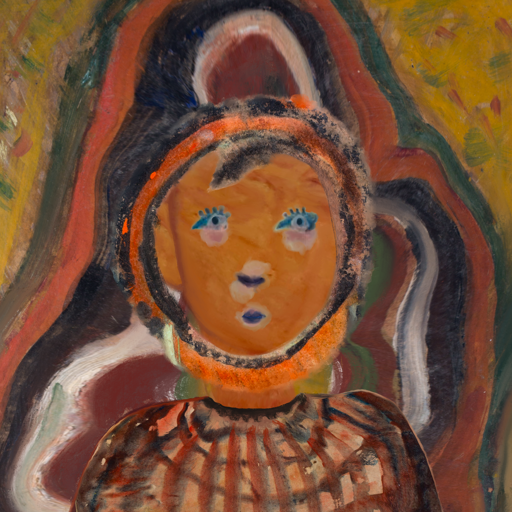
Background: AfterRaid, Head And Neck Front: Pious_Lady, Face Front: Hill_Girl, Bust: Orphan, Hair Front: Childish, Head Accessory: Blank, Second Necklace: Blank, Necklace: Blank, Baby: Blank